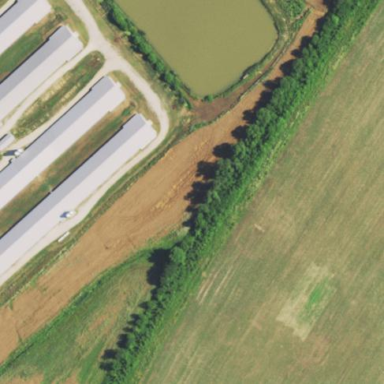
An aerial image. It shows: Farm auxiliary building.